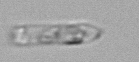
Label: Cerataulina_pelagica